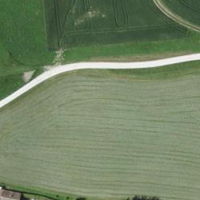
EUNIS habitat code: 52
Species observed at this site:
Salvia pratensis